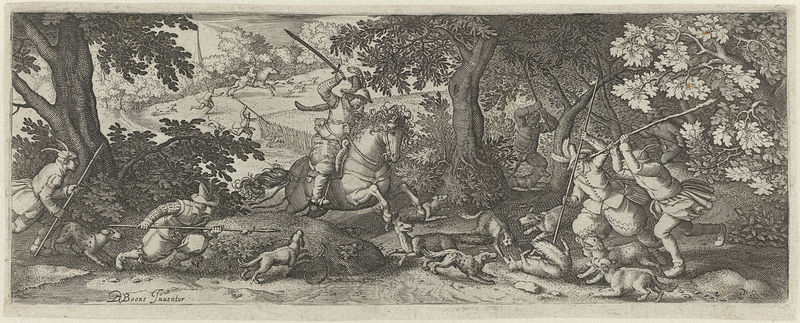
Titel: Vossenjacht
Künstler: Pieter Serwouters
Standort: Amsterdam
Institution: Rijksmuseum
Schlagwörter: baum, weiß, bäume, landschaft, schwarz, hund, hunde, tiere, felder, pferd, pferde, schlacht, church, feathers, fight, hat, men, people, soldaten, sword, swords, old, uniform, wurzeln, flower, gods, horses, man, tree, field, hills, trees, death, armour, knight, forest, road, drawing, paper, animals, dog, dogs, hats, battle, schlachtfeld, leaves, history, engraving, medieval, hut, animal, war, farm, horse, spire, steeple, run, krief, staff, fox, angry, kill, spears, killing, massacre, vista, hound, spear, sticks, hunter, fantasy, attack, hunting, horseback, clubs, hunt, chase, beating, fox hunt, pack, spades, grain, mounted, hunters, puppy, pikes, chasing, humanity, battl, inventor, crime, fiction, staves, d. boone, panoram, hummocks, kämpfen